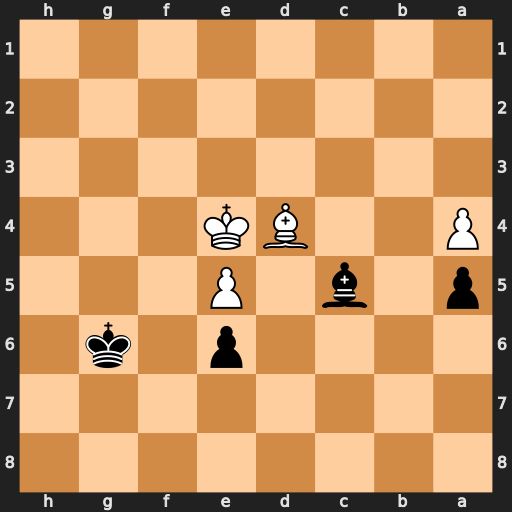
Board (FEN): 8/8/4p1k1/p1b1P3/P2BK3/8/8/8
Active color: b
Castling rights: -
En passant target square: -
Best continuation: Bxd4 Kxd4 Kf5